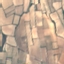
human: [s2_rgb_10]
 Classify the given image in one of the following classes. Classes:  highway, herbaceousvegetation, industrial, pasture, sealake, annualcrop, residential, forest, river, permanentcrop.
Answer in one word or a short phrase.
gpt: PermanentCrop